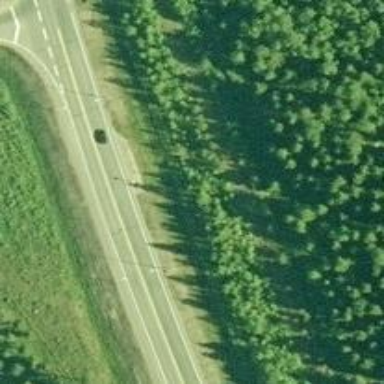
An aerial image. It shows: Asphalt trunk motorway.